Question: The file to generate the graph can be downloaded from <URL>. I'm sharing a link because dput generates a huge output. This is what I'm runing
'''
require(rCharts)
dense<-readRDS("dense.RDS")
nPlot(x = "minutes", y = "FBS", data = dense, type = "lineChart")
'''
This is what I get

What are the numbers (63382626 and 67270968) in the Y axis? how can I make them go away?
Thanks!
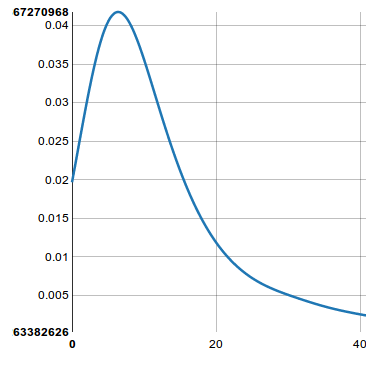
Answer: The strange digits are the final digits of the min and max of y
'''
> options(digits=12)
> min(dense[,2])
[1] 0.000239026338263
> max(dense[,2])
[1] 0.0417486727097
'''
You need to add some formatting rules on the y axis ticks:
'''
require(rCharts)
dense<-readRDS("dense.RDS")
n1 <- nPlot(x = "minutes", y = "FBS", data = dense, type = "lineChart")
n1$yAxis(tickFormat = "#! function(d) {return d3.format(',.2f')(d)} !#")
n1
'''

Aternative you can set the domain of the yaxis and keep the digits
'''
require(rCharts)
dense<-readRDS("../Downloads/dense.RDS")
n1 <- nPlot(x = "minutes", y = "FBS", data = dense, type = "lineChart")
n1$chart(forceY = c(0, 0.05))
n1
'''